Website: macys
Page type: billing-address
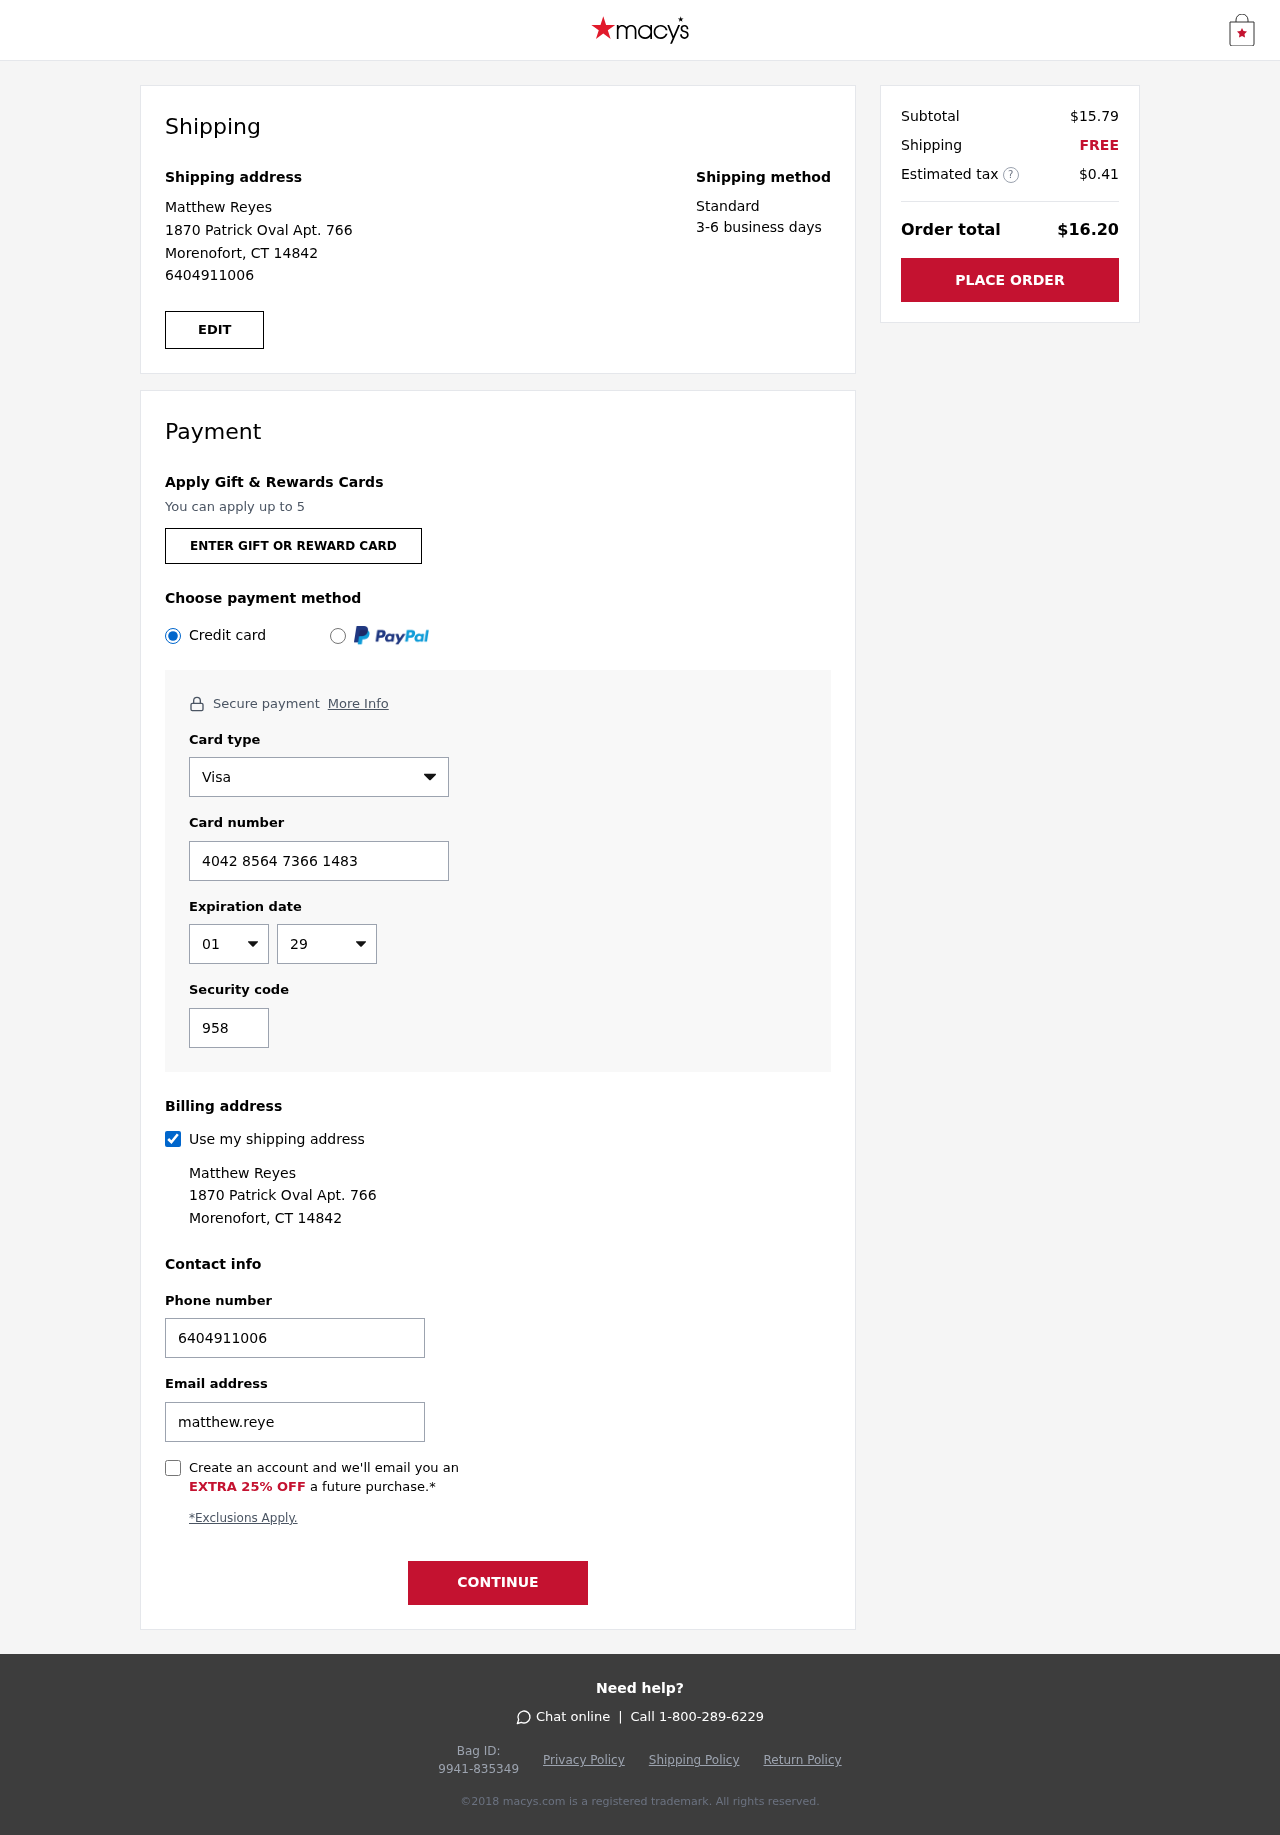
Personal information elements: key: PII_CARD_CVV
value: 958
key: PII_CARD_EXPIRY_MONTH
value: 01
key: PII_CARD_EXPIRY_YEAR
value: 29
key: PII_CARD_NUMBER
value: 4042 8564 7366 1483
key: PII_CARD_TYPE
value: Visa
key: PII_EMAIL
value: matthew.reyes@gmail.com
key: PII_FULLNAME
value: Matthew Reyes
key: PII_PHONE
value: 6404911006
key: PII_STREET
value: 1870 Patrick Oval Apt. 766
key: PII_CITY_STATE_ZIP
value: Morenofort, CT 14842
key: PII_FIRSTNAME
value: Matthew
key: PII_LASTNAME
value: Reyes
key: PII_FULLNAME2
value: Matthew Reyes
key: PII_FULLNAME3
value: Matthew Reyes
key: PII_FIRSTNAME2
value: Matthew
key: PII_FIRSTNAME3
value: Matthew
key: PII_LASTNAME2
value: Reyes
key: PII_LASTNAME3
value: Reyes
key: PII_FIRSTNAME_DERIVED
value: Matthew
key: PII_LASTNAME_DERIVED
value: Reyes
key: PII_FULLNAME_DERIVED
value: Matthew Reyes
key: PII_NAME_FULL_DERIVED
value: Matthew Reyes
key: PII_PHONE2
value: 6404911006
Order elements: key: ORDER_SUBTOTAL
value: $15.79
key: ORDER_SHIPPING_COST
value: FREE
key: ORDER_TAX
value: $0.41
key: ORDER_TOTAL
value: $16.20